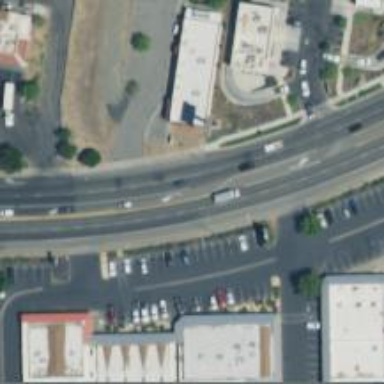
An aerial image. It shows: Secondary road with asphalt surface.